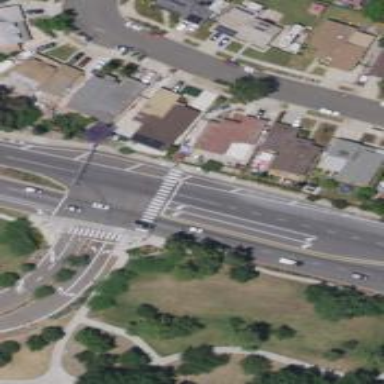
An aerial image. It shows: Pedestrian crossing with zebra markings on the footway.